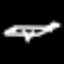
Label: airplane